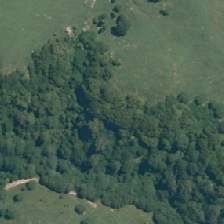
Land cover: indigenous_forest